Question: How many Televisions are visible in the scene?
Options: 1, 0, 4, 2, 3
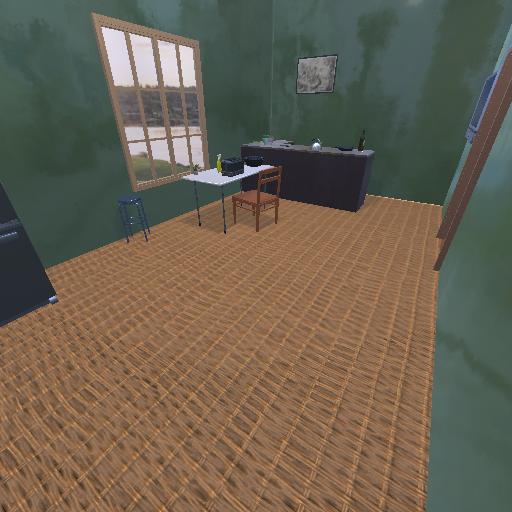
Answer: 1